Question: I am experimenting with R to analyse some measurement data. I have a .csv file containing more than 2 million lines of measurement. Here is an example:
'''
2014-10-22 21:07:03+00:00,<PHONE>.0
2014-10-22 21:07:21+00:00,<PHONE>.0
2014-10-22 21:07:39+00:00,<PHONE>.0
2014-10-22 21:07:57+00:00,<PHONE>.0
2014-10-22 21:08:15+00:00,<PHONE>.0
2014-10-22 21:08:33+00:00,<PHONE>.0
2014-10-22 21:08:52+00:00,<PHONE>.0
2014-10-22 21:09:10+00:00,<PHONE>.0
2014-10-22 21:09:28+00:00,<PHONE>.0
'''
After reading in the file, I want to convert the time to a correct time, using 'as.POSIXct()'. For small files this works fine, but for large files it does not.
I made an example by reading in a big file, creating a copy of a small portion and then unleashing the 'as.POSIXct()' on the correct column. I included an image of the file. As you can see, when applying it to the 'temp'-variable it does correctl keep the hours, minutes and seconds. However, when applying it to the whole file, only the date is stored. (it also takes a LOT of time (more than 2 minutes))

What could cause this anomality? Is it due to some system limits, since I'm running this on my laptop.
On my Windows 7 device I run R 3.1.3 which results in this error. However, on Ubuntu 14.01, running R 3.0.2, the times are kept for the large files. Just noticed there is a newer version (3.2.0) for Windows, will update and check if the issue persists.
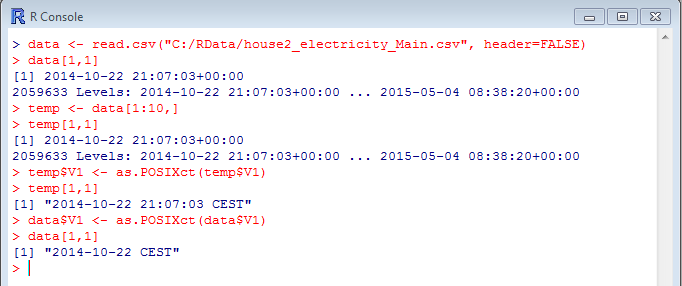
Answer: You can try the code below.
It will:
- -
'''
library(data.table)
data <- fread("C:/RData/house2_electricity_main.csv")
data[, V1 := as.POSIXct(V1)]
'''
There was a question recently about usage of 'fasttime::fastPOSIXct' instead of 'as.POSIXct' which can additionally speed up.
As for the title question, having POSIXct you can round it quite freely, e.g. functions 'year','month','mday'...
'''
data[, .SD, by = .(year(V1),month(V1),mday(V1))]
'''